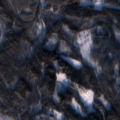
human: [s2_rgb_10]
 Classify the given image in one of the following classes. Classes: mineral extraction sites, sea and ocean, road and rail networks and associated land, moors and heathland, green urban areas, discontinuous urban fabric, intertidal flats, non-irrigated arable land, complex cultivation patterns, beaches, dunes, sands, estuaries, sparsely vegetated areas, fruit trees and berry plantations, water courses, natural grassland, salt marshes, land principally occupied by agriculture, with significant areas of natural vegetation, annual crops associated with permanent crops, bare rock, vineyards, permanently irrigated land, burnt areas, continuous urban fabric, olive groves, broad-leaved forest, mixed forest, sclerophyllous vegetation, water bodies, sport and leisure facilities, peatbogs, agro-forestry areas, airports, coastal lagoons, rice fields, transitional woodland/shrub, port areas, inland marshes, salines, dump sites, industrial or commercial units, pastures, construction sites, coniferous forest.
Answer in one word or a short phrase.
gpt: coniferous forest, mixed forest, transitional woodland/shrub